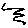
Label: zigzag